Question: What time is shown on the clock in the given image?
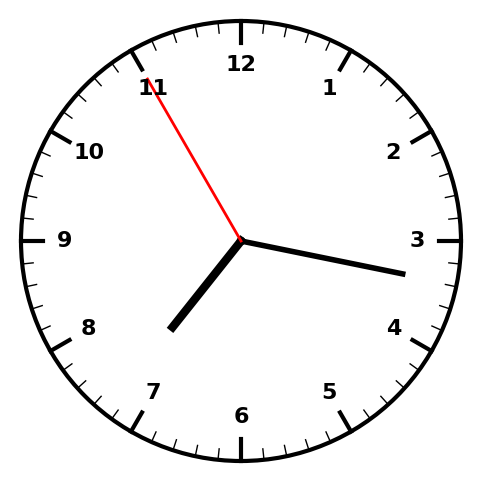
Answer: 07:16:55